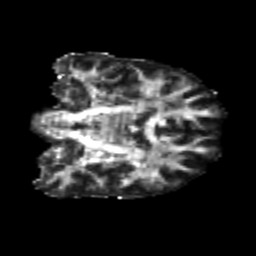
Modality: FA
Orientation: coronal
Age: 22
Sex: male
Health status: healthy
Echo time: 0.074 s